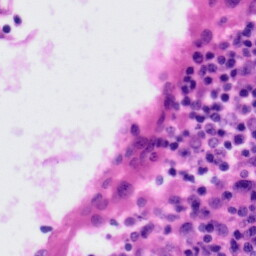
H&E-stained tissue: Tonsil